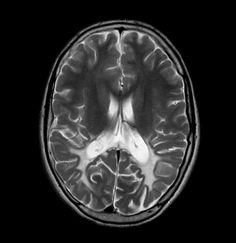
Label: notumor